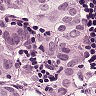
Metastatic tissue present: yes